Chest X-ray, AP view. Patient: 33 years old, sex M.
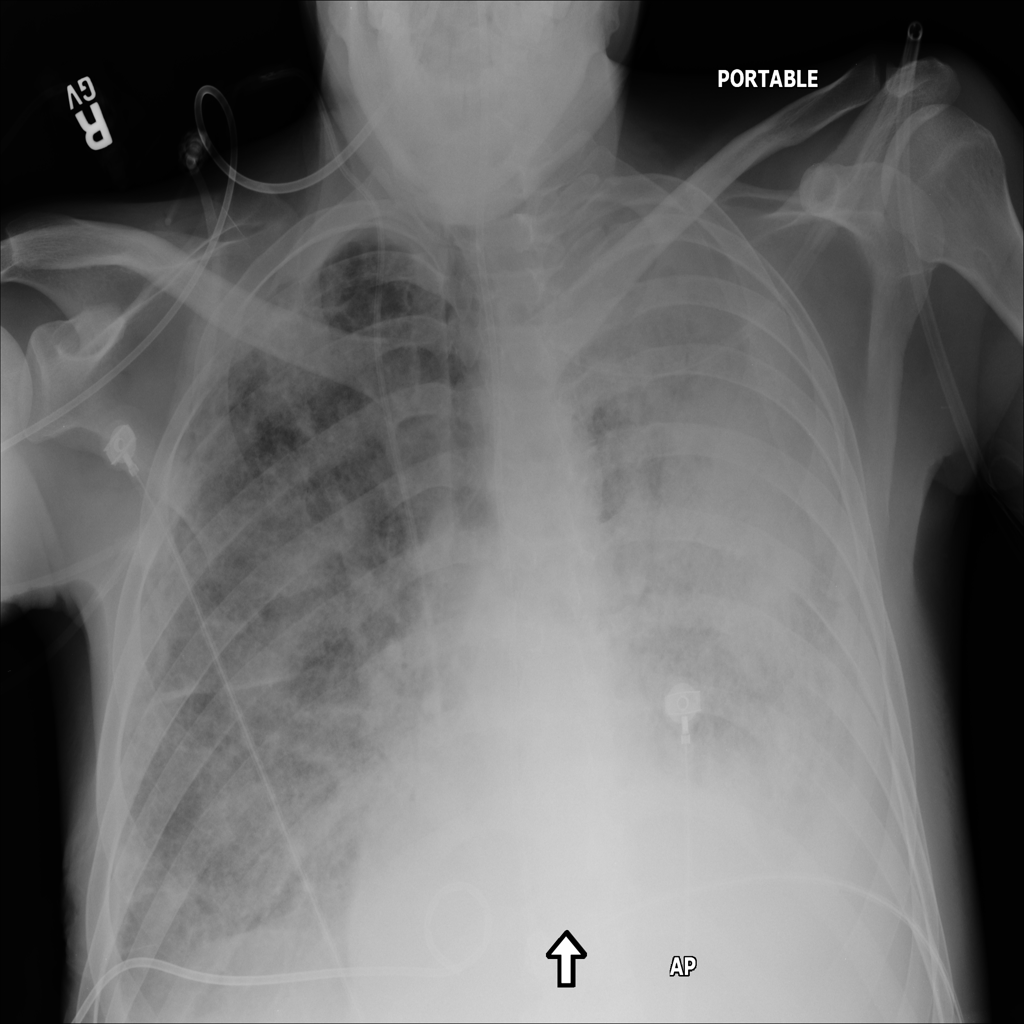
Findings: Consolidation, Infiltration